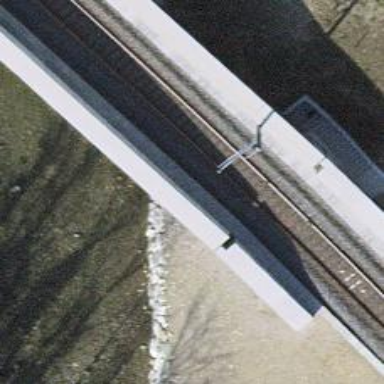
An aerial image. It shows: Single-track railway bridge with contact lines for electrification.